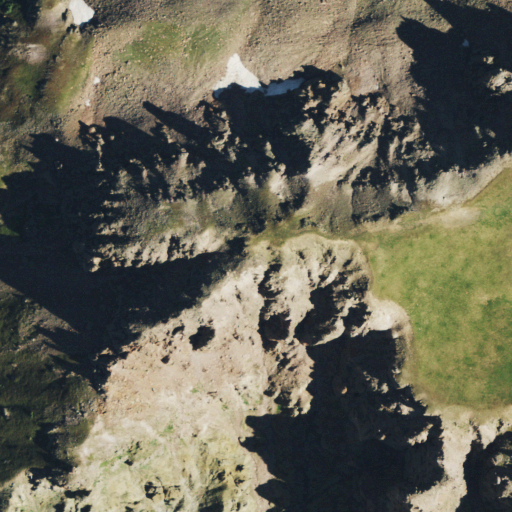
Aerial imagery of mountain in Colorado named Blackhead Peak containing barren land, grassland, shrub, evergreen forest, woody wetlands, and deciduous forest